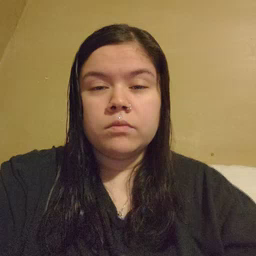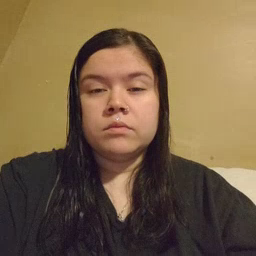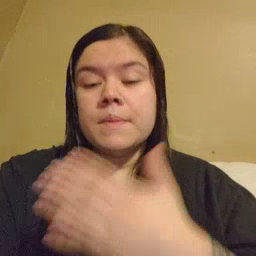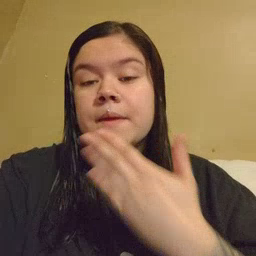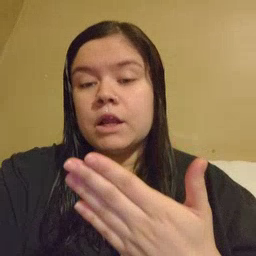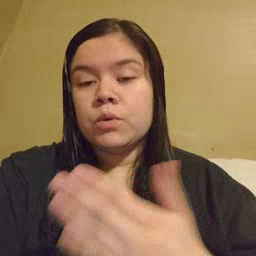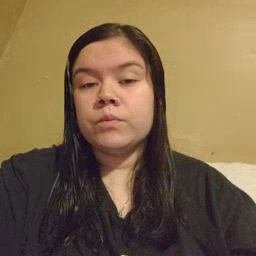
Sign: thankyou